Interaction volume radius: 5 \u00c5
Interaction volume height: 15 \u00c5
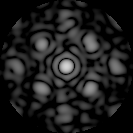
Disorder parameter: 0.5409